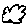
Label: cloud